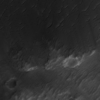
Label: not_dusty